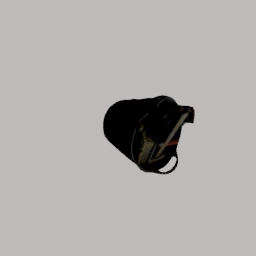
Label: tools